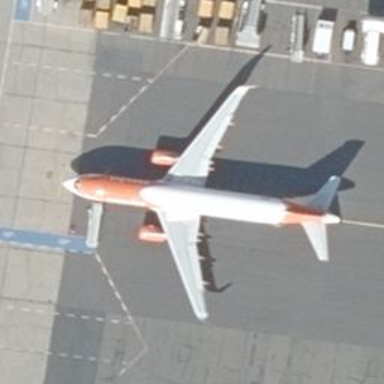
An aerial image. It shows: Parking position at the airport on concrete surface.